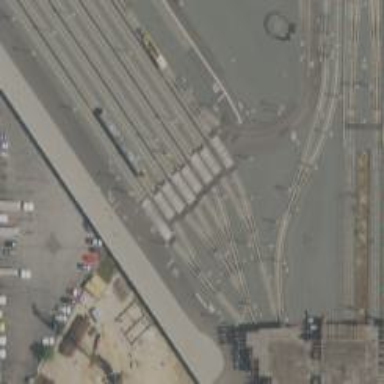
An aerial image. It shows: Light rail service yard with electrified contact lines.